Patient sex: M
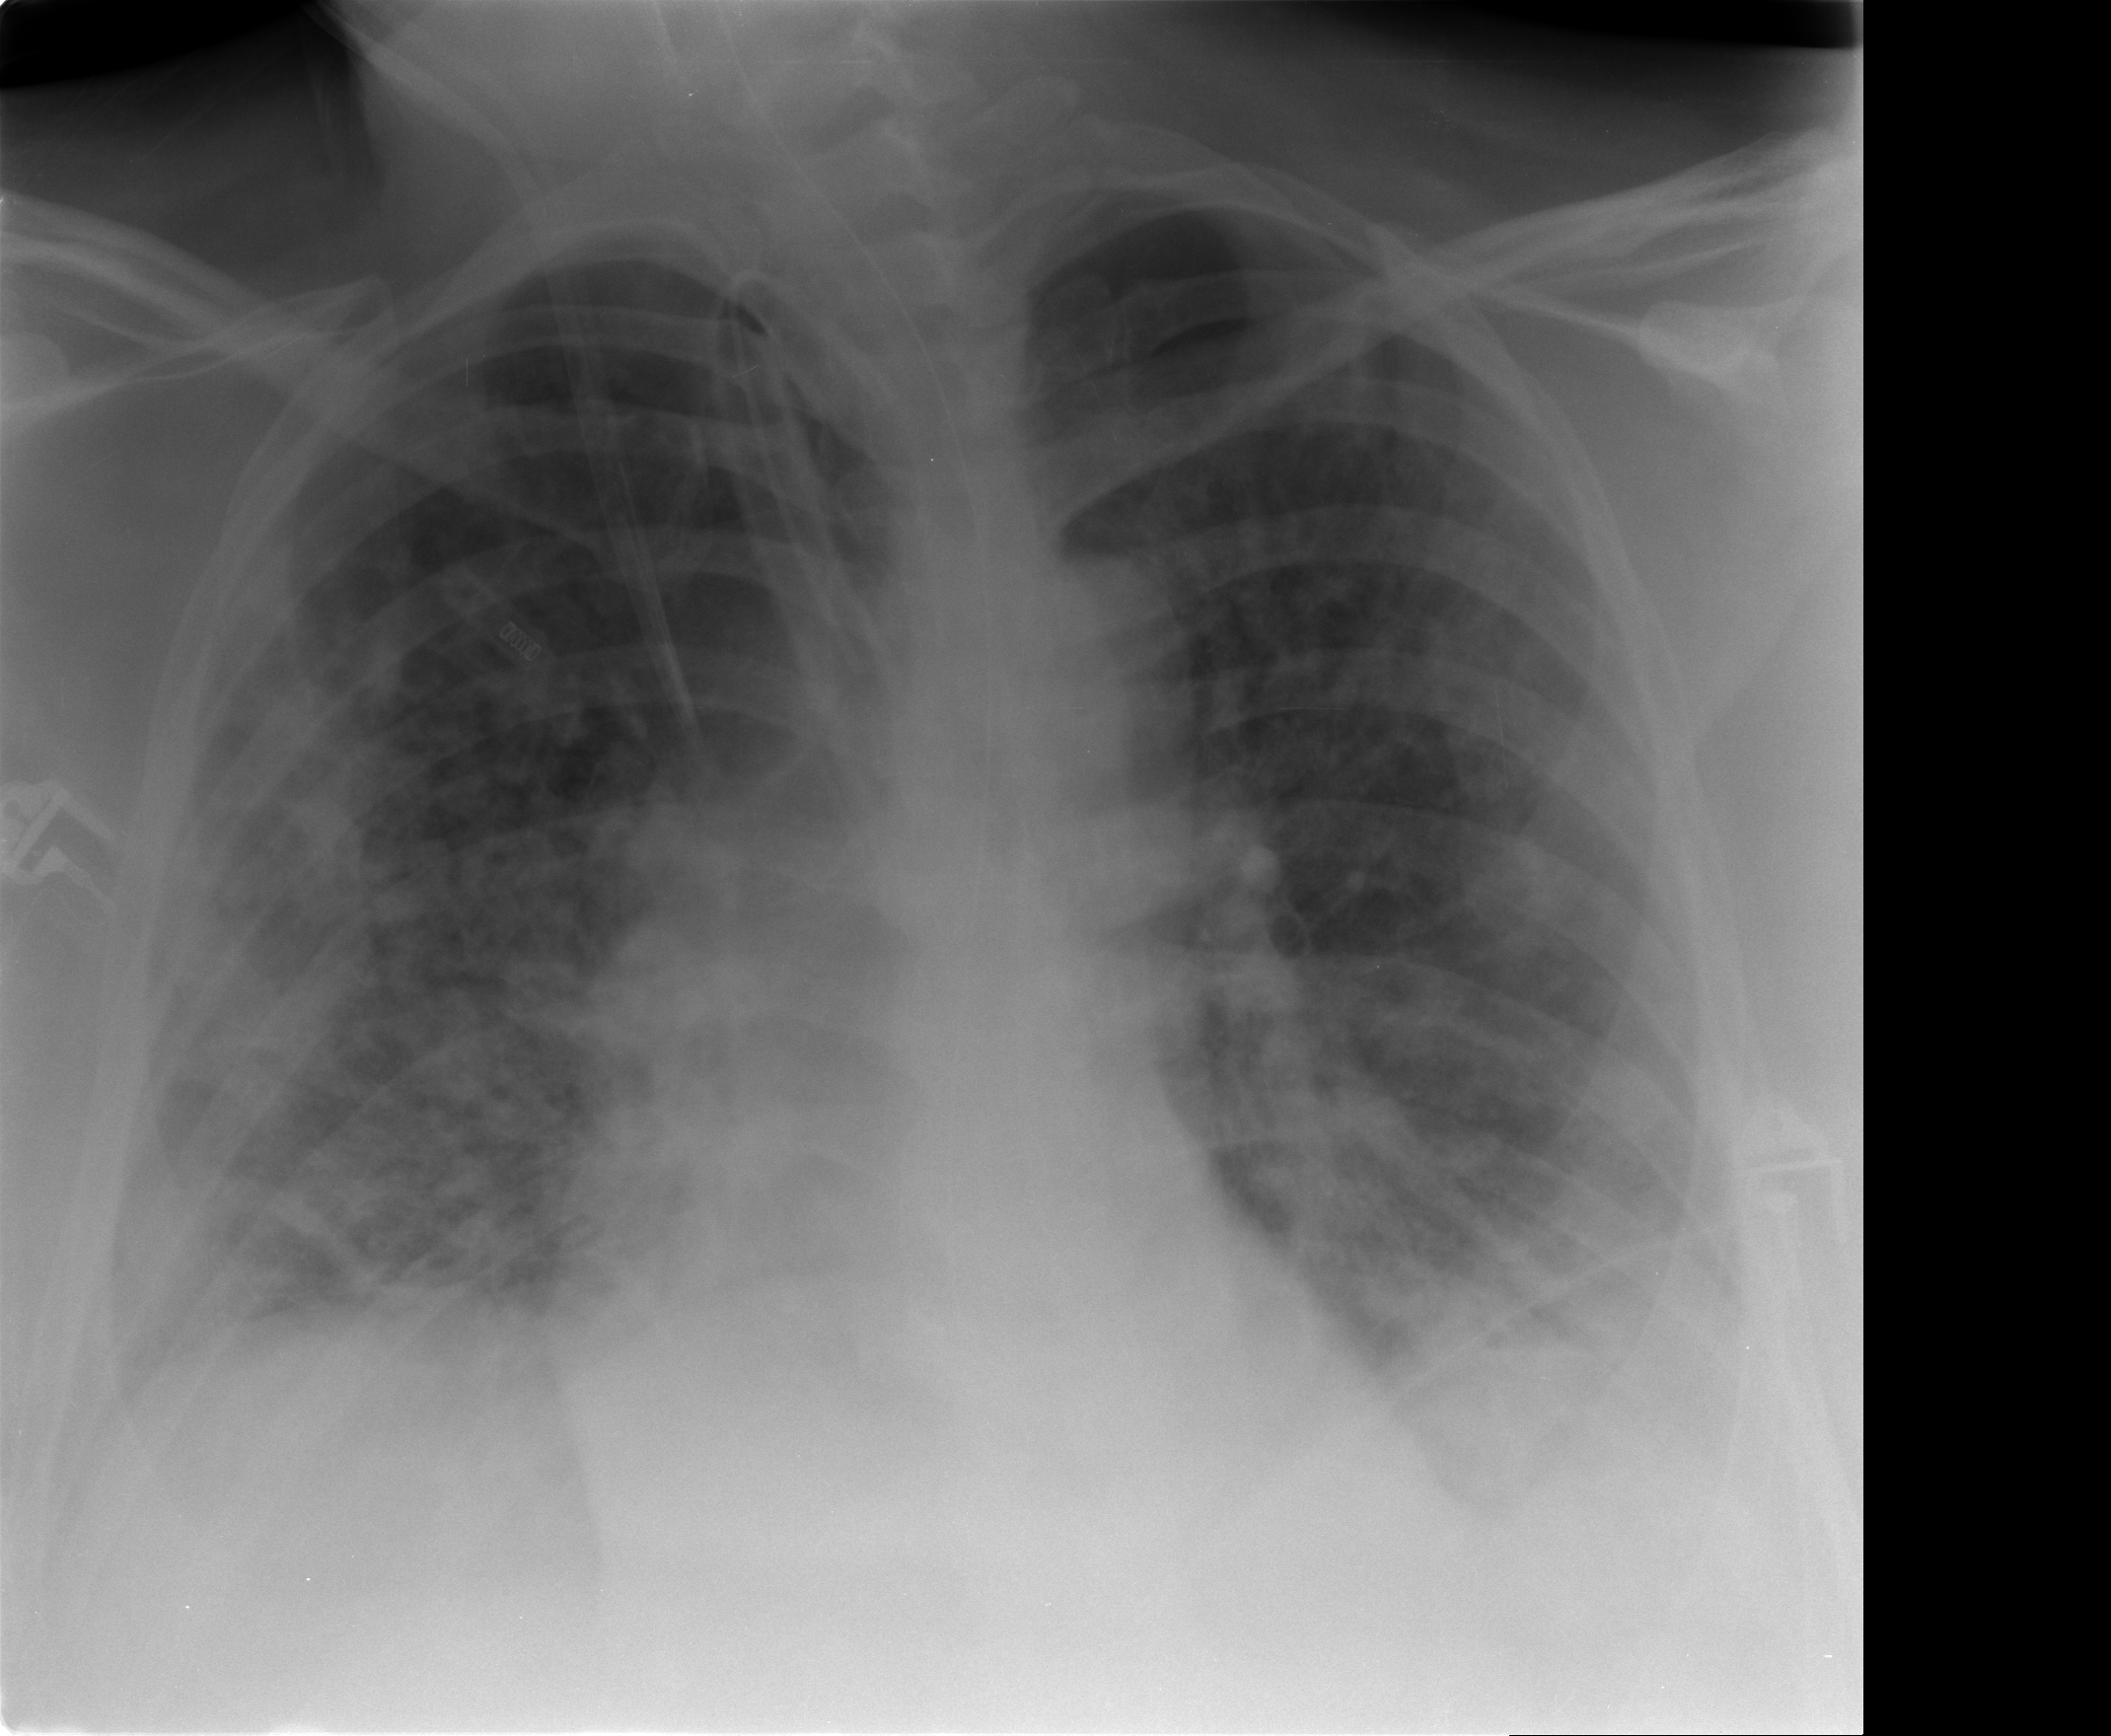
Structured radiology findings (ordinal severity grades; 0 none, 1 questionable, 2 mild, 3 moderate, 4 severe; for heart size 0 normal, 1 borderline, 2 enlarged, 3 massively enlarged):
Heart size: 0
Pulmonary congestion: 1
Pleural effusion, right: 1
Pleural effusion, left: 2
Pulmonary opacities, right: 3
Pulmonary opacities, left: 2
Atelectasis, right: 2
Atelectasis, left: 2